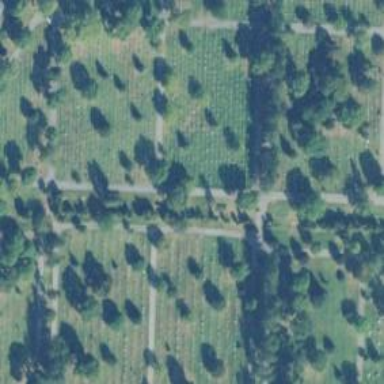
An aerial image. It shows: Historic memorial located in graveyard.